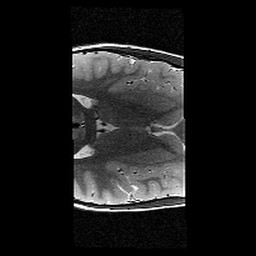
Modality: T2w
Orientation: axial
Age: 9
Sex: female
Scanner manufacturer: siemens
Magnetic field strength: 3 T
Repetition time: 9.23 s
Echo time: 0.067 s